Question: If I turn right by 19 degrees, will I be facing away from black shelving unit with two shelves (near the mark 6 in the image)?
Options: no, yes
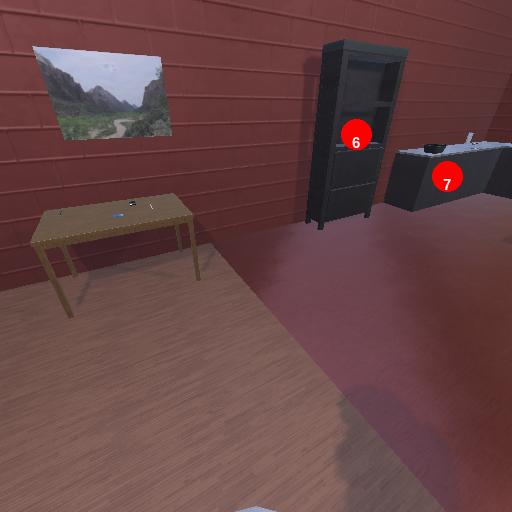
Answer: no